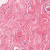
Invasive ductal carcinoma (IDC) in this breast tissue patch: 0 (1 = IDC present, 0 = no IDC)